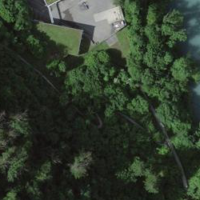
EUNIS habitat code: 55
Species observed at this site:
Aruncus dioicus
Clematis vitalba
Atropa belladonna